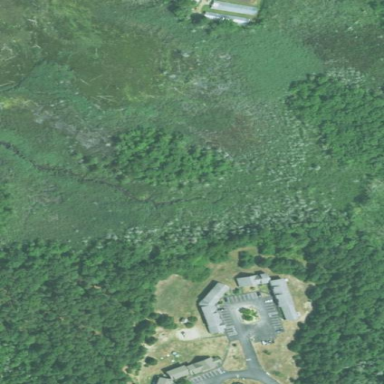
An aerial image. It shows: Marsh wetland.